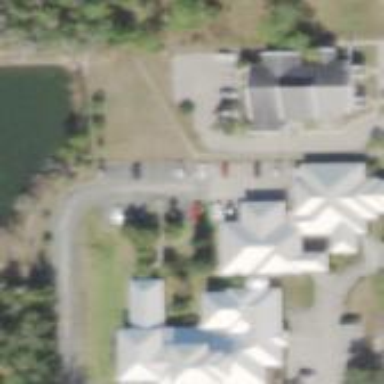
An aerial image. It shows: Building.